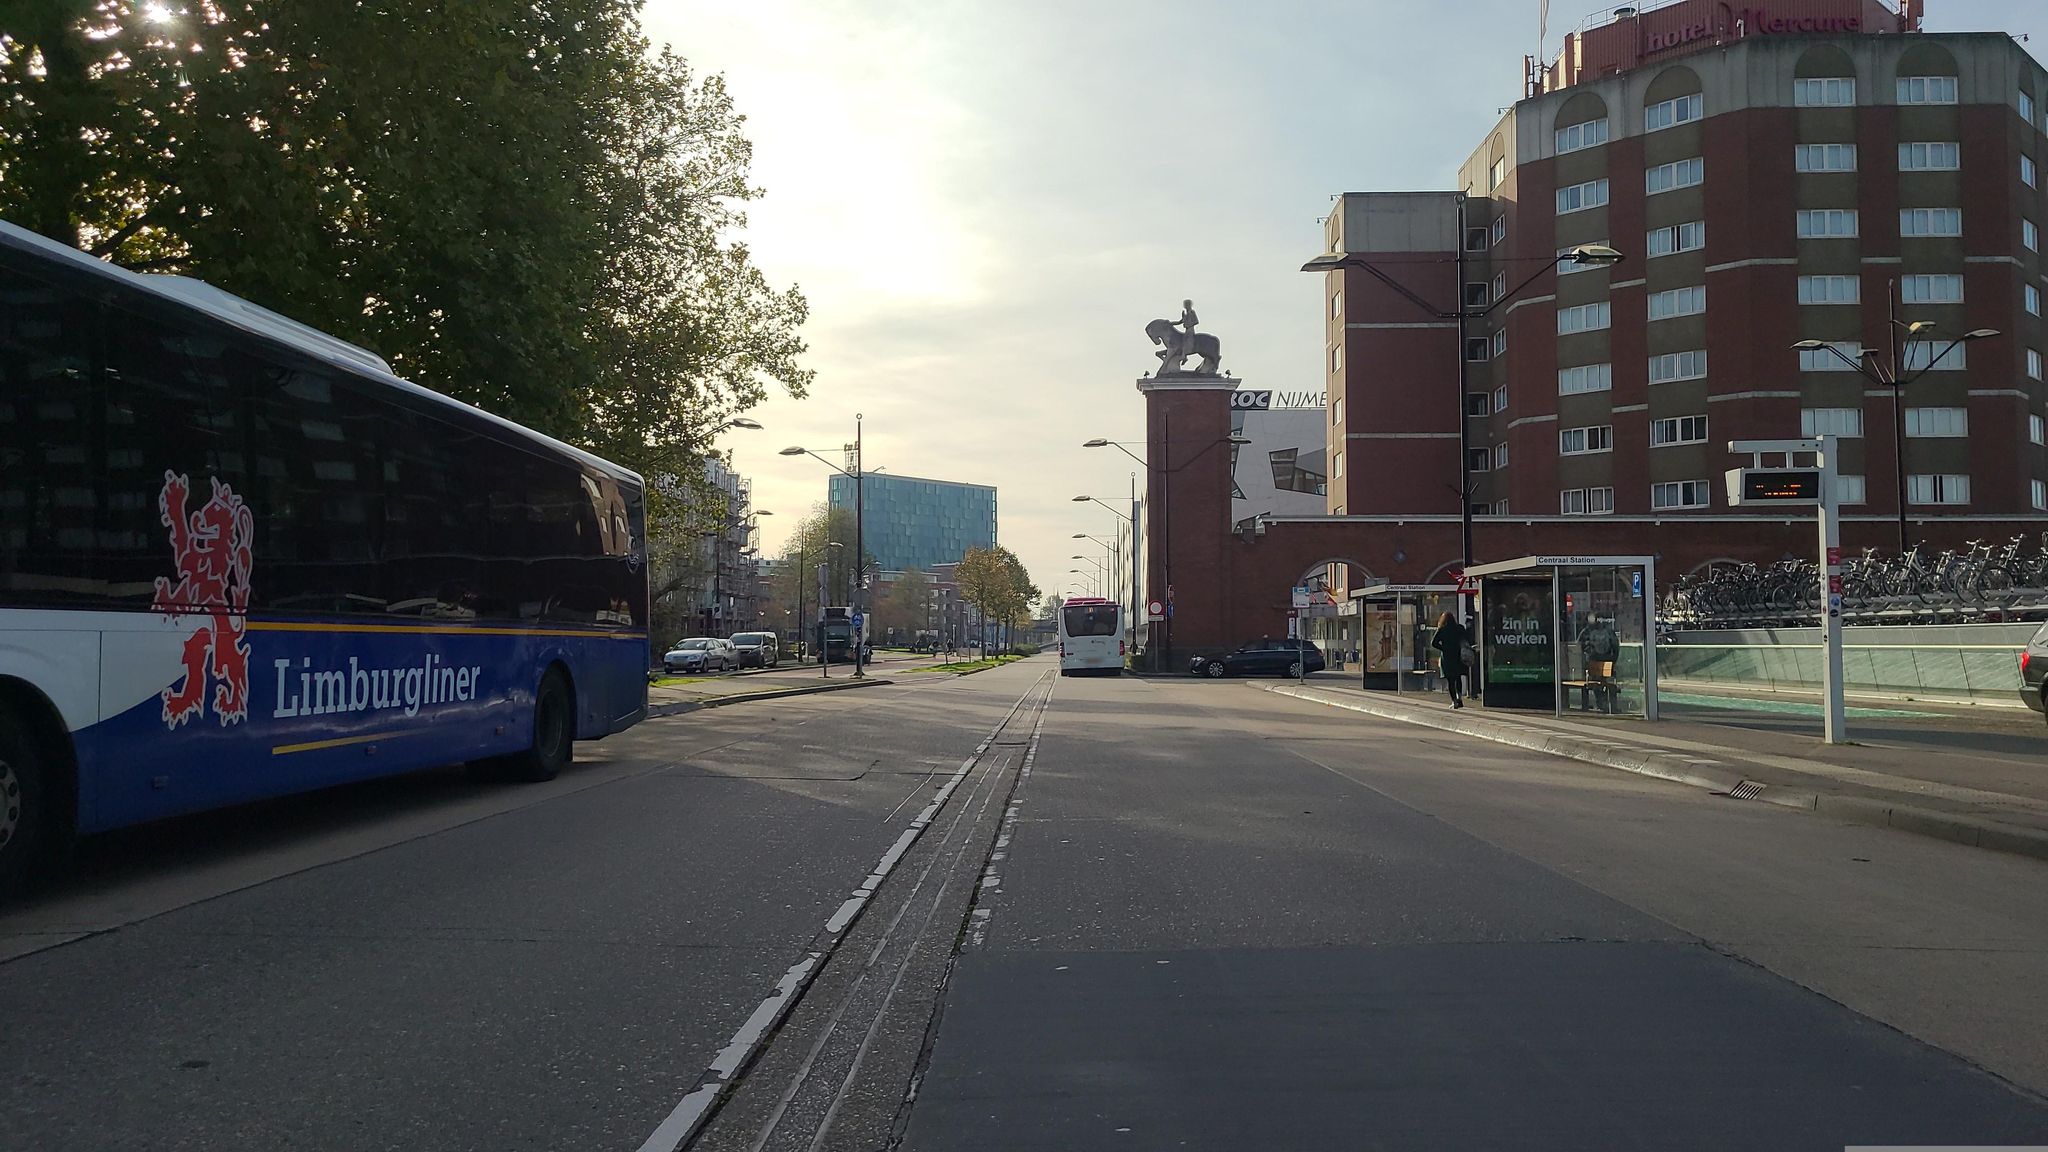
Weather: clear
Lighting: day
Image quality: good
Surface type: walking surface
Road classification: cycleway, footway, steps
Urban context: urban centre
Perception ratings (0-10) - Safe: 5.57, Lively: 8.47, Beautiful: 6.04, Boring: 3.04, Depressing: 4.66, Wealthy: 7.2